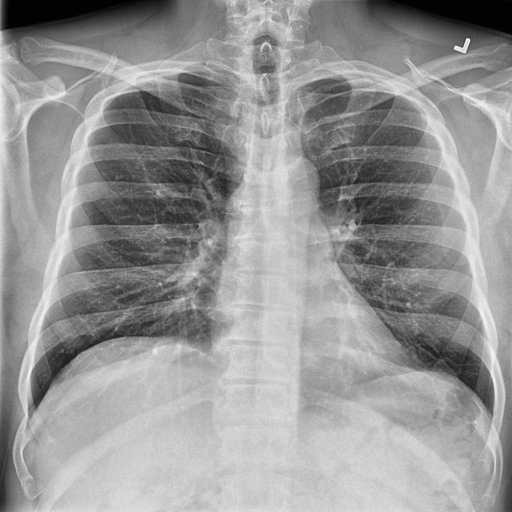
Finding: NORMAL